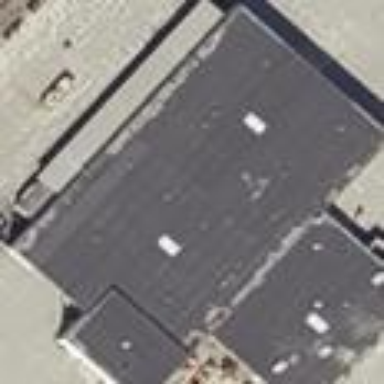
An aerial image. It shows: Building with flat roof.